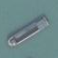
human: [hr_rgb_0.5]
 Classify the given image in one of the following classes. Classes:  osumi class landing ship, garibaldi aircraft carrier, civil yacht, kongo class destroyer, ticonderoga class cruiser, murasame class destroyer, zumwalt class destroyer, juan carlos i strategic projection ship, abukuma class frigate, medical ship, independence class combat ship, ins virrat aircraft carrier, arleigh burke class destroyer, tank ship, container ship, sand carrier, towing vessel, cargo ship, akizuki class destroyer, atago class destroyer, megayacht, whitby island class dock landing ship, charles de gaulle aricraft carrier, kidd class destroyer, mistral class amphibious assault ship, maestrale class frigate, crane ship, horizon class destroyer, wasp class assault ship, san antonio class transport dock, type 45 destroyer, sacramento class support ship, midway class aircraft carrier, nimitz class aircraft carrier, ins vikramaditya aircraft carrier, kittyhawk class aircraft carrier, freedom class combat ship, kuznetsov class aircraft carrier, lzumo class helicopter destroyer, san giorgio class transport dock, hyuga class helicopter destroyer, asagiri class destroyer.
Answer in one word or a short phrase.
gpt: Sand carrier